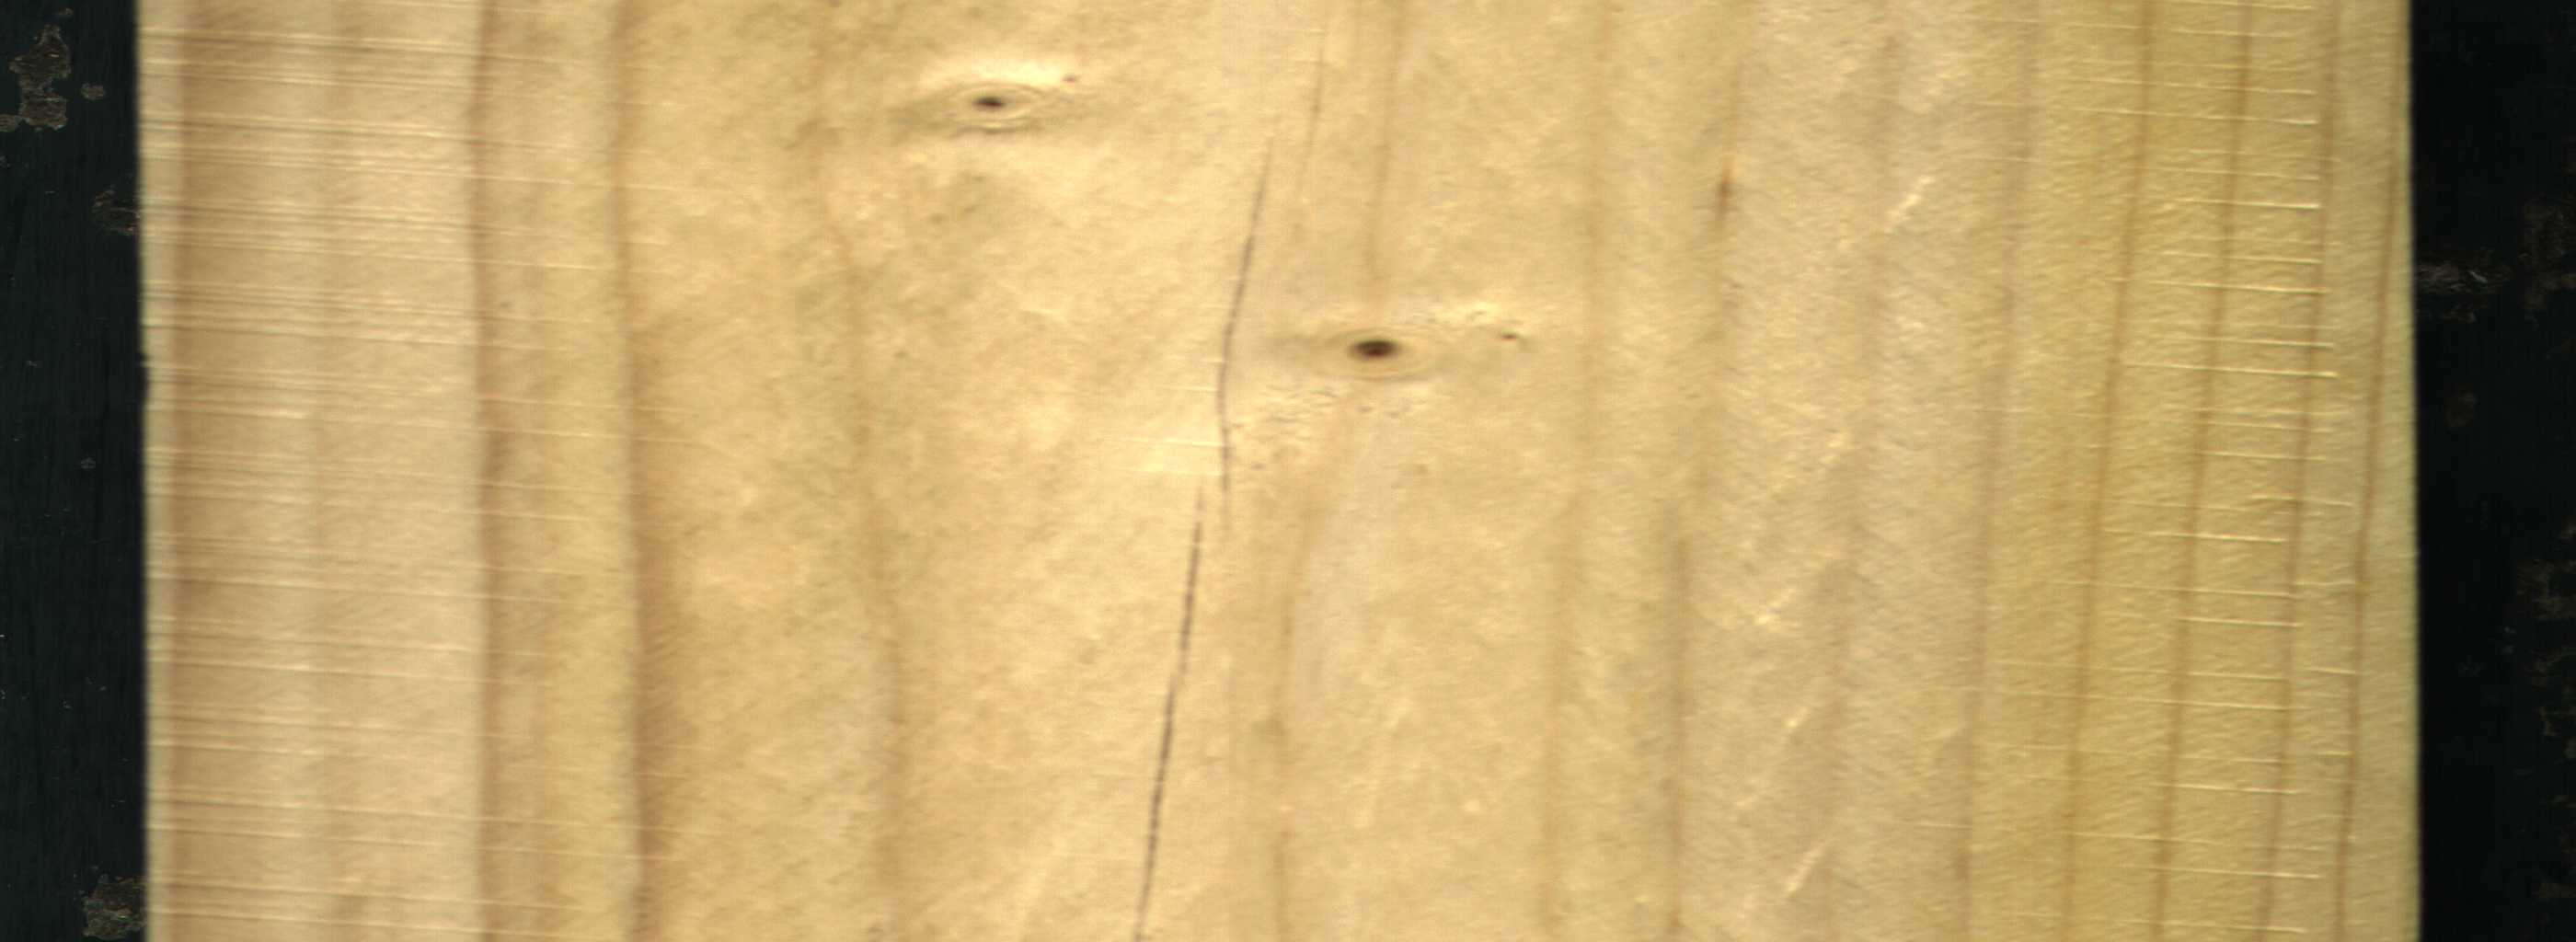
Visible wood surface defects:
Live_Knot
Live_Knot